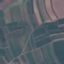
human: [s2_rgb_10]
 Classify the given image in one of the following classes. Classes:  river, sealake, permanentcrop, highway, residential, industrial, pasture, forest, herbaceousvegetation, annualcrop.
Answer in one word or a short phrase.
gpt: PermanentCrop